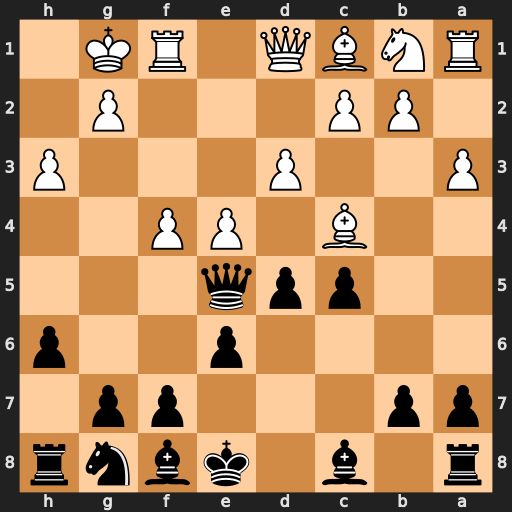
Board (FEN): r1b1kbnr/pp3pp1/4p2p/2ppq3/2B1PP2/P2P3P/1PP3P1/RNBQ1RK1
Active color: b
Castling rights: kq
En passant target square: -
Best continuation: Qd4+ Kh1 dxc4